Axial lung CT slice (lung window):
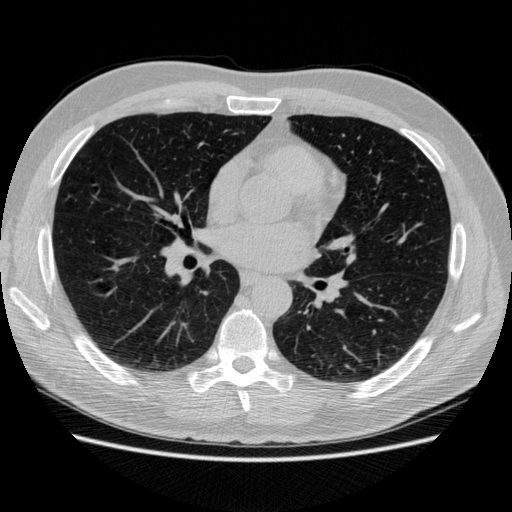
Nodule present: no